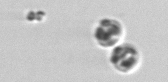
Label: Thalassiosira_sp_aff_mala